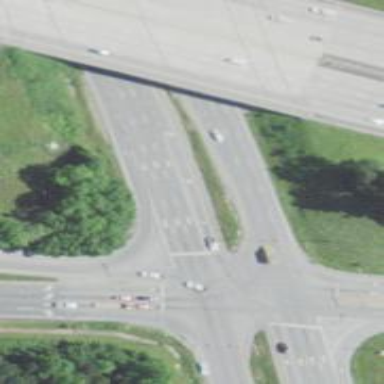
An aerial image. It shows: Trunk highway with expressway features.